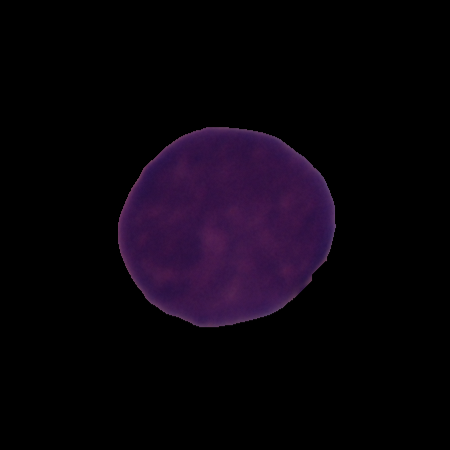
Label: cancer